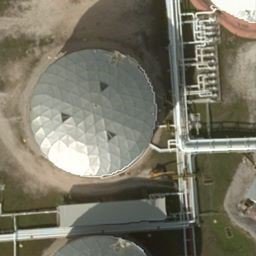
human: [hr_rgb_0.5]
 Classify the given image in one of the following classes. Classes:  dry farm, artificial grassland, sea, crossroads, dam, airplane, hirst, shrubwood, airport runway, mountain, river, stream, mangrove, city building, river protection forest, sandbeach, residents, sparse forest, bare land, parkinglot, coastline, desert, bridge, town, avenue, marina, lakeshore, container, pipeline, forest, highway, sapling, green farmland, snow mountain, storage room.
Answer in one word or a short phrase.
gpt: storage room